Interaction volume radius: 5 \u00c5
Interaction volume height: 40 \u00c5
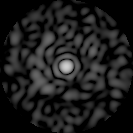
Disorder parameter: 0.8273